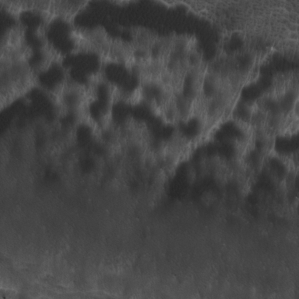
Label: non_frost